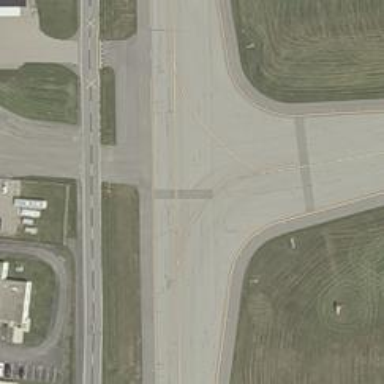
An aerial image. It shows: View of taxiway at the airport.